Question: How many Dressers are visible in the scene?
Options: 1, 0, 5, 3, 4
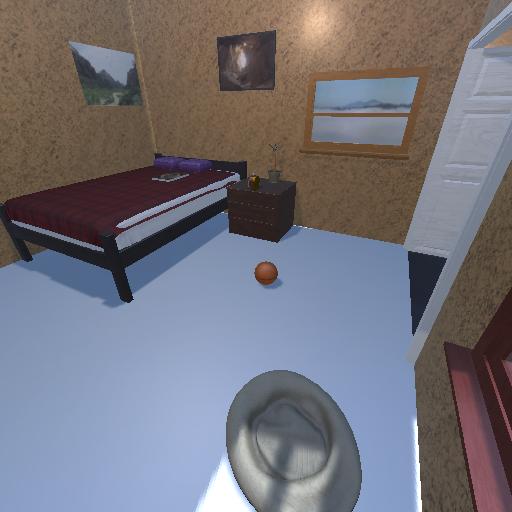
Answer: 1